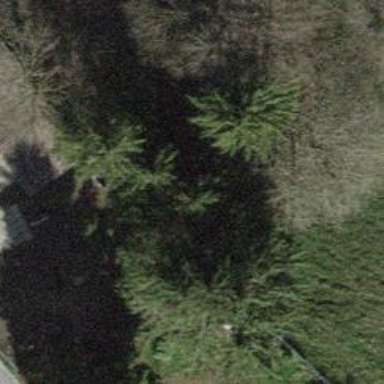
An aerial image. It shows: Single tag "natural: tree."